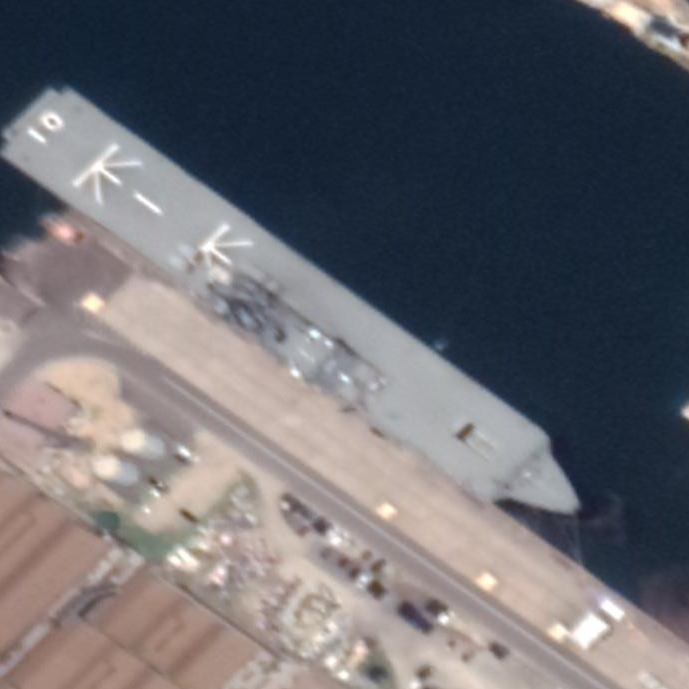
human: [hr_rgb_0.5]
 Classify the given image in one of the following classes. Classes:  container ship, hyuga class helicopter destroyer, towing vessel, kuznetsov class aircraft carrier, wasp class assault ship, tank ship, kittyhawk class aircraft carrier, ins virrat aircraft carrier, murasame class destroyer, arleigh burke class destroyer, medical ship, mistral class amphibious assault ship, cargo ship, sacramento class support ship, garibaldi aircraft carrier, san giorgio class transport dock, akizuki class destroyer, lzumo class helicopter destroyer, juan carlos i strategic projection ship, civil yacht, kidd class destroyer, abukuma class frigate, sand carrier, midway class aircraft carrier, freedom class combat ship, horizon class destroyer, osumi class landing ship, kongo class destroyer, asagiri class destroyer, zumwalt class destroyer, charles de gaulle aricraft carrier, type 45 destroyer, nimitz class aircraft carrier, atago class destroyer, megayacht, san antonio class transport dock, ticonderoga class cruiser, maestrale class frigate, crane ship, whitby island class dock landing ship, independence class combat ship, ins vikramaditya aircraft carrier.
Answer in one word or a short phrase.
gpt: Osumi class landing ship